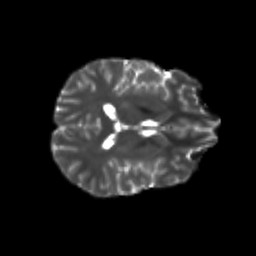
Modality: T2w
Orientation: axial
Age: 19
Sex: female
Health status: healthy
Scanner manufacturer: philips
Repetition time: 7.391 s
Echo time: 0.08599 s